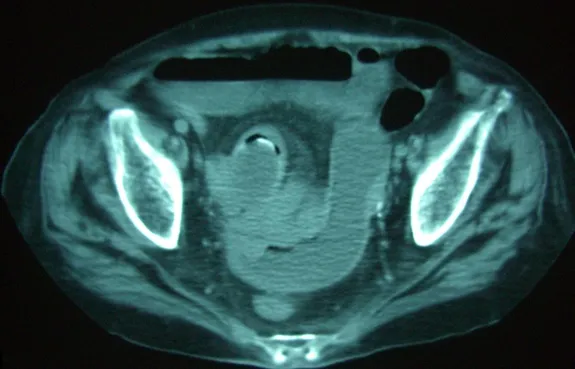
CT scan case 2: Intestin loops distention, with air-fluid levels and endoluminal gallstone.
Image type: radiology (ct)